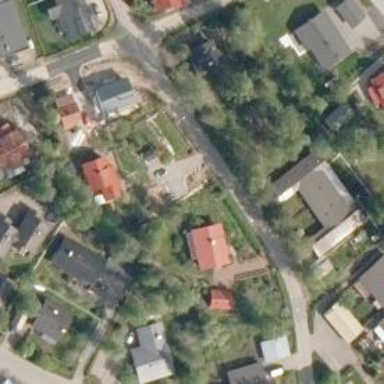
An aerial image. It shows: Suburb.